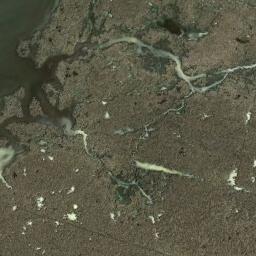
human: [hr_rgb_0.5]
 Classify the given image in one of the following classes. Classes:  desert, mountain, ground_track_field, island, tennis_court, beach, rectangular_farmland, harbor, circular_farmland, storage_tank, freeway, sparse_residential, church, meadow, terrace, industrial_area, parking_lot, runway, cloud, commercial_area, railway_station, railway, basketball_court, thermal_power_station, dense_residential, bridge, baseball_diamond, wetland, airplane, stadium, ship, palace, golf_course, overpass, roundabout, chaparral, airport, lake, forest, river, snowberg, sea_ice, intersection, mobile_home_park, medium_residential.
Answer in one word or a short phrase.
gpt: wetland